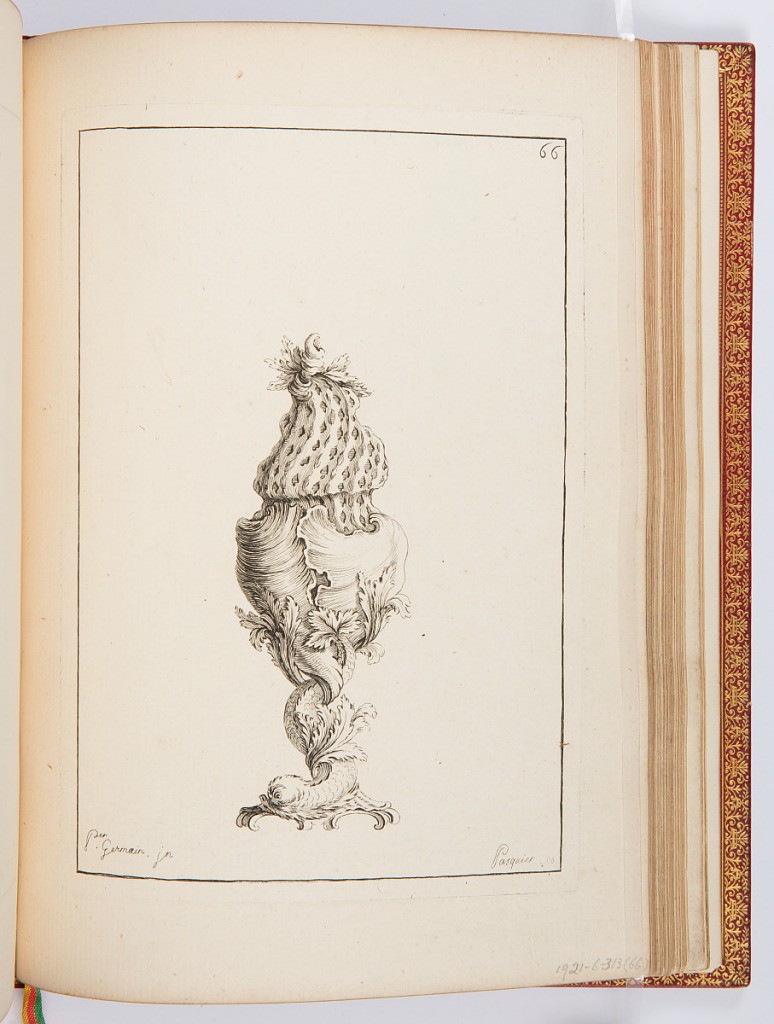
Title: Sucrier
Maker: Pierre Germain, French, 1703 - 1783
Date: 1748
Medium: Etching on laid paper
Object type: Print
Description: Design for a sugar shaker decorated with ornament motifs including shell and branch forms, and a foot comprised of a dolphin on scrolls. The plate is signed and numbered.